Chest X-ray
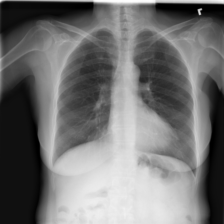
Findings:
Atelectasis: negative
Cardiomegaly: negative
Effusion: negative
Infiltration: negative
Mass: negative
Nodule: negative
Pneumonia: negative
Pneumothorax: negative
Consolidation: negative
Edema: negative
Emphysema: negative
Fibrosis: negative
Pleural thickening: negative
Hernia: negative